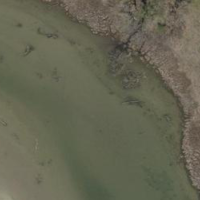
EUNIS habitat code: 15
Species observed at this site:
Aythya fuligula